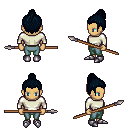
a pixel art fantasy rpg character, female body template, human, tanned skin, white long-sleeve shirt, teal pants, raven short topknot hairstyle, metal boots, spear, four views (front, back, left, right), 2x2 character sprite sheet, small pixel art, hard edges, no anti-aliasing